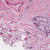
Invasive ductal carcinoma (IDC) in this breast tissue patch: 1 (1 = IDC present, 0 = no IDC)